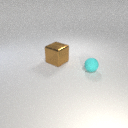
small cyan rubber sphere in front of large brown metal cube